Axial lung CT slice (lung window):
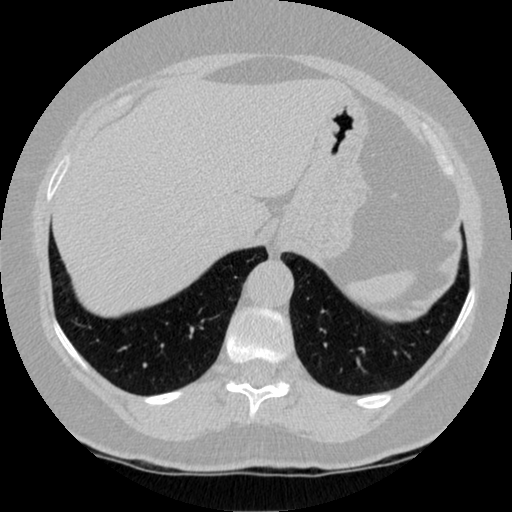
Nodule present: no